Question: I'm trying to create a function with the following signature:
'''
function weightedRandom (target, probability) {
// calculate weighted random number that is more likely to be near target value
return value; // number from 0 to 1
}
'''
It should do the following:
- - - - -
For example, 'weightedRandom(0.8, 0.2)' would result in a random value that is 20% likely to be clustered around the value 0.8, but could be any number from 0 up to 1. If the probability was 0.5, then even more of the resulting random values returned would be near 0.8. I think maybe there needs to be another parameter to define the width of the cluster (standard deviation?).
I am not a mathematician, but I have been told to look at <URL> as a possible tool to help:

I've found some NPM modules that have 'beta' functions, but I'm not sure how to use them to solve this problem:
- <URL>
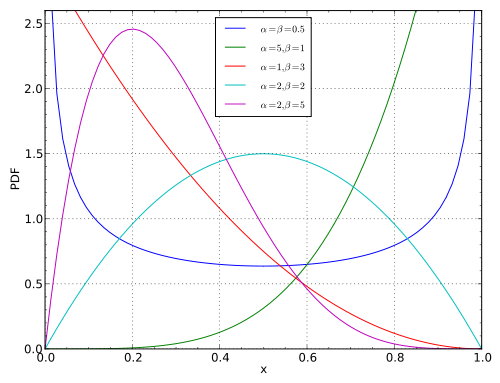
Answer: TLDR: randomly choose between two easier distributions, also Inverse transform sampling
# Combine two distributions
If you had a flat distribution, you could choose any value in your range equally. If you had a Gaussian distribution, you could choose a value near your Gaussian's mean. So consider randomly choosing to do one or other of these.
If you want the random value to be near the target 't' 80% of the time, and elsewhere the other 20%. Suppose that 'near' means within 2 standard deviations, and we'll take the variance to be 'v'. So the range '(t-2*v)' to '(t+2*v)' needs to cover P(0.8).
Suppose we will randomly use either a flat distribution or a Gaussian distribution; the probability of a random value falling in a given range is then the sum of the two distributions, weighted by the bias of the distribution choice. If we choose the Gaussian, we will end up with a value <URL> is then the proportion of the flat distribution inside the range.
To get this Pn to 80%:
'''
0.8 = 0.9545*X + (1-X)(4v/r).
'''
We have 2 unknowns, so if we also require a very near probability that the value is within 1 std.dev of the target 60% of the time, then
'''
0.6 = 0.6827*X + (1-X)(2v/r).
'''
Rearranging for (2v/r):
'''
(0.8 - 0.9545*X)/(1-X)*2 = (2v/r)
(0.6 - 0.6826*x)/(1-X) = (2v/r)
'''
Equating and simplifying
'''
X = 0.81546
'''
Thus:
'''
var range = [0, 10];
var target = 7.0;
var stddev = 1.0;
var takeGauss = (Math.random() < 0.81546);
if(takeGauss) {
// perform gaussian sampling (normRand has mean 0), resample if outside range
while(1) {
var sample = ((normRand()*stddev) + target);
if(sample >= range[0] && sample <= range[1]) {
return sample;
}
}
} else {
// perform flat sampling
return range[0]+(Math.random()*(range[1]-range[0]));
}
'''
I think this gives you the required shape, lets you choose two probabilities for near and very near probabilities, but avoids too much complexity.
As I'm being asked to provide more implementation, I've found <URL>:
'''
function normRand() {
var x1, x2, rad;
do {
x1 = 2 * Math.random() - 1;
x2 = 2 * Math.random() - 1;
rad = x1 * x1 + x2 * x2;
} while(rad >= 1 || rad == 0);
var c = Math.sqrt(-2 * Math.log(rad) / rad);
return x1 * c;
};
'''
# Inverse transform sampling
The first way I considered was to use <URL>, which I'll attempt to explain here.
Suppose we have a distribution where values from 0 to 4 are equally likely, but only half as likely as values from 4 to 10. The total probability is 4a + 6(2*a) = 1, so a=1/16:

Suppose you had a function which, when given a value between 0 and 1 in, produced a value between 0 and 10; it is still <URL>, but if you fed it every 0.01 increment from 0 to 1 you'd get a ratio of 4:6*2 = 1:3, so 3x as many values over 4 as under it. That function would look like this:

We have linear segment from z=0 to z=1/3, where x(1/3) = 4, and then a linear segment from z=1/3 to z=1 continuing on to x(1)=10. If we choose a random number z from the flat probability distribution between 0 and 1, then x(z) will be distributed with the first 1/3 of the range giving values up to 4, as required, and the remainder above.
z(x), then, is the inverse transform that takes a flat distribution and makes yields values from the desired distribution. If you want to plot it, it is 'x<(1/3) ? 9*x : 12*x -1'.
The game is then to construct a distribution that you are happy with, and invert it to get the inverse transform, either by using pieces as above or by analytically inverting it, or some approximation (Gaussian inverse cannot be written down analytically). With this you can transform any flat-distributed sample into the desired distribution.
Sampling from the above step distribution would be done like this:
'''
// transform 0-1 flat to 0-10 stepped
function stepInvTransform(z) {
return (3*z < 1 ? 9*z : (12*z - 1));
}
// sample via inv transform
var sample = stepInvTransform(Math.random());
'''